Question: I have been tasked with building a website. On this website they have footer in their mockup in the shape of a wave. See image below:

I can probably get away with not having the stroke or yellow line. The main issue is they would like to have this "footer wave" be 100% width. I was thinking there could be a CSS solution to this? Possibly recreating the shape in css? Is this possible?
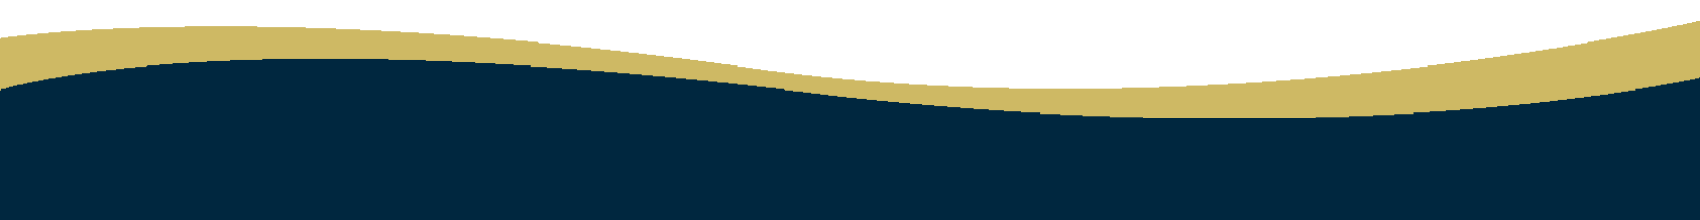
Answer: If your footer once will become a complex image and it'll be hard to draw it with 'SVG' and it could be cyclic (several repeated waves instead of only one) - you may create a template image and repeat it as a background. The template below is just an example and it's not ideally glued.
'''
body {
margin: 0;
}
footer {
position: absolute;
height: 100px;
bottom: 0px;
left: 0px;
right: 0px;
background-repeat: repeat-x;
background-image: url('data:image/png;base64,iVBORw0KGgoAAAANSUhEUgAAAmAAAABaCAIAAACQd31lAAAAGXRFWHRTb2Z0d2FyZQBBZG9iZSBJbWFnZVJlYWR5ccllPAAAAyJpVFh0WE1MOmNvbS5hZG9iZS54bXAAAAAAADw/eHBhY2tldCBiZWdpbj0i77u/IiBpZD0iVzVNME1wQ2VoaUh6cmVTek5UY3prYzlkIj8+IDx4OnhtcG1ldGEgeG1sbnM6eD0iYWRvYmU6bnM6bWV0YS8iIHg6eG1wdGs9IkFkb2JlIFhNUCBDb3JlIDUuMy1jMDExIDY2LjE0NTY2MSwgMjAxMi8wMi8wNi0xNDo1NjoyNyAgICAgICAgIj4gPHJkZjpSREYgeG1sbnM6cmRmPSJodHRwOi8vd3d3LnczLm9yZy8xOTk5LzAyLzIyLXJkZi1zeW50YXgtbnMjIj4gPHJkZjpEZXNjcmlwdGlvbiByZGY6YWJvdXQ9IiIgeG1sbnM6eG1wPSJodHRwOi8vbnMuYWRvYmUuY29tL3hhcC8xLjAvIiB4bWxuczp4bXBNTT0iaHR0cDovL25zLmFkb2JlLmNvbS94YXAvMS4wL21tLyIgeG1sbnM6c3RSZWY9Imh0dHA6Ly9ucy5hZG9iZS5jb20veGFwLzEuMC9zVHlwZS9SZXNvdXJjZVJlZiMiIHhtcDpDcmVhdG9yVG9vbD0iQWRvYmUgUGhvdG9zaG9wIENTNiAoV2luZG93cykiIHhtcE1NOkluc3RhbmNlSUQ9InhtcC5paWQ6NDFDRjM1Q0M5NTBGMTFFNDlBODdEMzY3RkIwNDAyQjUiIHhtcE1NOkRvY3VtZW50SUQ9InhtcC5kaWQ6NDFDRjM1Q0Q5NTBGMTFFNDlBODdEMzY3RkIwNDAyQjUiPiA8eG1wTU06RGVyaXZlZEZyb20gc3RSZWY6aW5zdGFuY2VJRD0ieG1wLmlpZDo0MUNGMzVDQTk1MEYxMUU0OUE4N0QzNjdGQjA0MDJCNSIgc3RSZWY6ZG9jdW1lbnRJRD0ieG1wLmRpZDo0MUNGMzVDQjk1MEYxMUU0OUE4N0QzNjdGQjA0MDJCNSIvPiA8L3JkZjpEZXNjcmlwdGlvbj4gPC9yZGY6UkRGPiA8L3g6eG1wbWV0YT4gPD94cGFja2V0IGVuZD0iciI/PqFfIEkAABzRSURBVHja7J3ZkhzHdYYzs7ZeZsMMBgCxkSDABaC4iCHLksyQQy/gG9u3vpFDL+Hn8Js4HJYvJGuxZQdFSQQhEgBBbAQ4Agaz91pVmemTmVXV1d3VPTMglhng/0ICe3qp7q7Oyj//kydPcq01AwAAAMAwAqcAAAAAgEACAAAAEEgAAAAAAgkAAABAIAEAAAAIJAAAAACBBAAAACCQAAAAAAQSAAAAgEACAAAAEEgAAAAAAgkAAABAIAEAAICXE/9F+jJ2Z5InuTkJ55z+QSsBAAAI5NPVrvF76X4rQtXytF9tejp6ph/v6/Lpj3Kuqz4qt18D7RIAAJ47/EnsB6mnSyHnzyiQK9Nuv7MqhP/tfaT9Elp4UdRYfh5WWE0eAYxrLeLkAADwrAVSV1oibTrq/bmcNGlRP15+LzpCv/Owu32XC9/qAR9+X97eutlr3ed8H2oX99ZVvJamiotva8Lok3qCTF7QmH9t3+eU87nlDzy/PulhptLazOnazImRk29spVa+32DfVvM0Gz6yrhBX+FQAANiTQGp3w3SjutSV74aS/c723VI/LEjVOtu3OPe06abNQZLuGt3DuDfotW0kUSbt2aYvlbbvw9mYD9VK76sbT1KVJOpJnh3O6rXHiUILd+qqTiB9M5Le7VbihzPMnaLy+2kZNY7XZs+Yc8WLs0U/k6zNnGrMnaNTngdiuVLSD5v1mdPfwibr7MxzNqbWMKYAgJcYsoVTHGTS2zDejmyNkttrnyvZc5N8O2tXk/6G7aK5THuy/zDzKNSPMx34XhCIUvfOUqniWNpZt5KDZJzuZ1O9nt5XpFSPut4nJpL792/THbYN3yrfEyNf0Aqh9gMR+t6Y/2PkjONEFhOz9FoS2iTl9dlTOp+wtTdUWF9uLlywEuuerBpzr0f1o7noGrkNakdoELOfpqJKYxs+HAyAlAIADr8emkApZ67rdL5Nypj+0974UtENLjrbt/ut+1z4adJtbXxJT6UXKK1qYdGh00uUyiKuZGI0+TZWJJ7YKTE9EjA1d1YJl9Yv6nnek6zyCUk6Va45V39VSK+VKHPKo9AfGSB49Bt4hWhpsrM77YSLiOexVhLRaOZUWFvS5oD0TBVEizOLb+eG0vxZnznlhkf0TsIL9jo8GY6iI5ALADiweug6rsqeSqlEpX3+xW//RWmW9h/6vtBK07/CWD3z4l5fDp6tWdm7DG4/6ZUVYP8WV4z/8GUL6wyrKHl1ekIYen4uotz+vmTo3djJ83g/5kF9yeYY08tUUD/WnD+nlOTmKCpqnqzPntWZWvNa88SuvtO9iy7+hekEADwHUVQsy/YYTW/stVeob+p3H/V2bnd2vok795Ik9mX8iB6TUpMvpBtxmgXxMttXMgTleKCGKB6wn7xqcDRqa4tpZvpvHOuYycrn89QoJktWs7EP/V+u7XSvFb73US9NpQkncNNWeH3unOfXmP0ziJZmjrxpwr+chc1T9dnTY/54dKg2CN4WcQbOYD0BAN/SIPKyo3Mh01wU7fxgt7X2mVR6a/VPMmm1N2+avkins80wSRVpIh3CjwdZLTqXviJchpP8gsUTBjcmrSQpnhAnugibs9RMbZZbCWcpzwdKqndL54Y1abH2o/+mlwSB1+mHi6/8daZ1wptffl94oYkSe7X6zMlqB8yHhHPgg3WWRgTrCQCYKIelDqToPQYL6rUyKaWcbT28zHSvtXnbS+/2Y2mja9TfpE71tttpIX4+AqRgijHNZFWPxgzKf3T7kpfWC7l22esnQiS9td8Uz3905z+VZqYt8qA+96qN39KT/YXjHzLukRB7/oxxn0YXmfCbdj3rkHAOpT7pgb8t3Q/fCcCL3zkViljM14znRcqkrY0i3k7769uPvkiTLZkm3e079JJG3fc8kcSyFSvOxzJVS+bBx8kGT8Kc6hED6gK5rU46pGgmmK+oZarureL+jTtfmeVBgvf6qWYNOpTvcREsNebOaC3JdM4vfyBEQE5V+I367Fm3WtReFRWh2PIcA0OiEAAvxEg9M4LZFc8LRRyslUha/dZ9pdKNh3/kKpVKttavMp3KtNVshNTt2DmmrJ/qdCXjJuXCTiNOWxnov8TnXVeMHcbhh9tj59PR/Nmf3jGrmX0eaqrdnmT5/EA5L9fz2qatS+brbry14nzr9oPfaqVJQfuJrjVfoed7gnnRUbKbnKV+tNRcuKCVpMP44UKRcFvxleko7lTwYpYd8gnAwemSi+6C3KEYmTUs6HdXqQ9I+9s7G1fNEsTVy1onadLhcpMOEIbCLjhkWqZ0QKXYjguZ8nLxUs32VkPOf4HOrhsOjN49RQW1/UXUrhLJD1Ynqvc8PSz4IBwxRT4rRcKdzKcmrAPPWbJ62ibSmk8Tx7ofp3wwlKGxoI2pJg/oPwlpXfxgu/O54MZ3JtLUoPA87teORY3jnlBh43R9/hxTCfeimYU3nShyE8gd+u55uxmcUJ2NiRhHRVwAns642V3s2UU3GMGPFmgzk4Jc9Fr3ZLyRpnLz4R+oF4h7W73WHXqFksncTEhHkTaNhpQwTswBkzTr0Vy/wVz2AtPj80R7wT9EZ7ZS6obkTWc93phGstCvLGrDAp9HAZ+kBO5+GoMk8gC5yMDjQuyiXu7RXqxTqSc9LaaWpCb5vPw+vftA4YmY1HyyUxc/Y/nNi9+0H+e5QjplWdarFtx8jTTVor8i1cOUsd7Wla1vzEcyi3TFvC1H4c8fe580kn7xsPl6beYEXWzcq4W1pfwLMzayflfJbNSJOU4AHtO1FFe3yxYQg0upuOhc1kL7LyR29MTNh3/kLO13Nzqb15QWSW99puFJpYQd5iq6JVO3nH+7nRSXZbHgUA/6EJZ3Ko/fe/sH+NxmYw0TPS6N7z0x1DXPRKM9s++VUzlMWVMaUzzYTEdUgPrUMOB3vo6v3u4Jq5HjmOf4fGU9+d3nHTrOgRBJxX54qXHiSECaPb3iLDW2d1+vn1wM6OtXitexBZ/OwGgdXEtaMSDgcapIU/nYKRpRWXovU8Z2MFR8sq1CDV1+w4MkGkLGSTqkuDSeCDbNehbymmu/MhLLWaf38zhOfd+jn7c+9yq1KO7NmCRbrplXm128aK43Ljwvmvw5lC5FgQB46aVQ5T1ASQWHJZDZ/SSsY/HaW7dUvKa0v7NxXcWrSSLbmzfoAqTOfqYRCo+blYdJal8od9qqOEiuf076yqn1TwX+h5//80FwhNp9WV4RipupC+rHC1vR6avcmpsO8fO7vUS6eKApGUOy8YtPW91eVq/cTmvxVlf97mpnxHPZcuRsp6vUTrpLN8ezYOVBQe0tVKCZP+c1aqK6oq3S33+7Od8UUpbMn6kFSw3U+8l7M3RyVO4LjY2W+tTR8PTRYMSS1gLu++X6vWYGcbsjp38wzitO+ROfLh0JIFvfPXQxC8HrNd+1CxJ1ajNxLOM0tKm24dzRd8znFLWF4x/SPX50JLObw/1CuRljUhO8NHI4ctmOlytRna1bLp9uZ/2qStbjON55dMVVk6YHZ5uRIjRTdoTb7SV5xy5yT6jzEOAT2XXqgAnkeFC0uFkM+akjIsNHf/oeq4UDj1Y448DjP/9D6/M73SAwGtVP1a8/a3f6WtixOxma2/f7TA5HG9Mx/aAHownr54QpHLOXUMHBYe8KYta6TknRilX1oyYeyccFdW4xID9qBJJlKkDH/96bjbPLZl2tDYCYOOfJpeAfPpp3jb4ydOl+uH4yJLR0WD05nPuU1NTpWb49p5vDp6Zl2o/TTjdB0ie76Yle7EeNo1op4YULx78rhIiaZ0hEJ/chyh229G7QTnCY9M8u38qGgGZ8OXnw19682dm6TqZDJp2t1U/tBEWiklVhgkks9IXnCZOd1816Zzsu92wYZmJC34HobJ+UQJaS+3XhCF2VbZfuEfo88LPZPjcjSDeol9xqS7r/0Za8cqdHP4HZ6aIj/+tyW7n+RbNfXWmrrZQVMubzIgHS3AjFSLczbvbMYnY1Vf1eyJ5rt+9lBhmTPWrF8ahtp2NudESDpRbz/k/ea7oTTu8vSVmtJc2yfoQRUXKib56KSCbdj0fXyULTc80jO4wahHnpKUmqk9Jbu4ztonYdF0Mt4ltqZx7JcbdshX37ZtSuwsBzb0KmOQq9zR0xu/i21jJsLJsbSjbmXg2ieT2xeu1gUSkvJQQx5ASBZxu9Kw1btR5tgRObolIJXQdap62NL7VK6MIjXey17tEF0d66Od/ox7GZtndbKtmRpSpdjG6zCs2HP8MB53EEcjQ6OlyDjro5s9Cb81qYdTTUD5JB/MtGurKehAFvdfWvPmvRaIJk8v5a+vH1ThSIna7cfJQMOvTy6auJsskb6btzOea7a4NG9GsPZ2NqwlKVkxtTTBK2nppoe82cgg5mvRNHAplX+KWX/OBic3nOS83EKqcG88ap6N3XalZBjVieOOIfXzA7o7kPTc3JE8XiENZL1Iiycl7xBUdGTvvV0ZHwqdF6rhrGZZrPoOxCFHKZXjBDn6Ix93qteYyeb6Y2/ZqWadg4OnGL0NGitXzfsQIAJke9hrZR2kMtql5rxQ57eRpv76x/budERK+90tm+zZmnVMr1tu+Z4azI7Um372o5DwT2xSjTvbtA6rGtd7PxO892PSQhJC9i7LftgR5u0pnSOx31+y87dBK3OvKXl1uBJ+6uJvcfxsI3G4CwrsqORS8LbEam4MLnE93MSK/9onq+F8Ck2nt2mbG1M5rGjJZJNSsmoemRgItIuAlELfWp5eDscuiUjwzou+dqb502BpSZTCvxvTfqLhWZmspsXRyZ8ZTKFrBKNbCh/cTl9HI7Fs42G9VOOHn14Hm44ECF0WSDCv5uqlp7nnCV9syoTrOddt9uK2b2IKP/kQ2vzZ4lo6lVKrza3NJFVwpkinaWrkM9bje1hvt82Qa2w16lyI1hfE87+KpEyb4L+He2v467q7bj5r3WN53tm+QFlYw727fcBAE1/5lGoPOBb5JmNbOSVI80xPHa3S8GFQKZ9wjZEKTs2AKP08g99M3AgQbtnb7Rruv3YhrCX7vX/+Juz/fF/13rtLqSrHZrPWHlkTzpn++ibEPD/3zRyngpM6jgCyqiRXm4ojT5WNpOKTnWbYY5IqilRiP4wqLv1Iiu4TPHgu+crSXSLBA+Ou/96FKTtJCOTUp5/pVoac6TJpPcrO2J8tRlElqza7d9o8TeHv8Se3SfblKgLKG5NeRBwAPfKz45PZim1AnN0BOEF80tvWP2iTP7dC7OLL7l9lFpzJ3lItjTGc7lvbTrHM82t8NFdMiin8PtSpcDn3v9KWn41d6+7Q7IzSaGd3qt+6agI2M7G9dkvOPCQUl/a7YZSlVOjzSfoNcrXWyF49R6kk6/wBiBHA+ZsnzbI/qlqB8R+S6FD7fSVk/96ave+k7aifWvr7To3N5YiftdaYb/7qwG3MXdRhyhHk2d0YMYOK5hiOjUCAGfHG7UbnK00NqyNxVmijpraFKfPhEuzhlzmSb64qu1S2cj8pSkXx++UV+e90k4SRnpxkLTcxpZfsderItkYJm7z3JlDl6qFjshcsuL0YAb7ZvNsb1sMj6KfHdDStXtpS53OGy8QtrpLpLmwhtkQElB6f65pUvkON2MDt3Y3X0OnWk1wQqPfVTwmG1ZjZ/SSmv1GJX3zSb2xa+m1fbaVZV2nIbtrF9L+2vaNHpGLjBu33f+hN45Cn23ib0ZDsZmO1/3C9MQzQ7L9OiPj30qipPxyX/8tKxeoW88Iili4PMdMoIp+/Odbpzoz273bv0lvnY/frCRtNuKJWqw+CGwwdZ8qOoiz3oXDwHAE7OkI3+U4j7DM9YknDLPjFHFSJAFs34tNOmmKtUXTkWvHgtSyWSqXnsl+vB8PU5V4PF3z9Uj30RN6OhzdWEmYGwaWpIfME1N/HYkFjKWizvuO3luoCs2WI1Cr7i/PA3f6XFXyZ06Rs+facy/znKxnD/6vu0usyPW5856fpPlG19z4e/tBFcsnJ0ePTtE61v2OPE8vURn5RH2u9uM3VxpKOuts3VLpT0brFR2seDtfvu+0TzzC3ppstPduqkHzkKHXmyW87pEDDWIudgEGVlWYl2eGuTl7dXBVIH8+N9/6nmsFghhf9mV9WSrLVe35B9vdD++0V3dTO+sxjq2Fz1d/6SFZrt67q5BNlL2DEIIDrKOclYO6xYKpYpEXM5YOVPXrI7Mbpw5EZqiCnYg+b03G8cX/F5fnV4Ovnu+7haoHFvwj1obShdHIWY0skxVlrZnpFRnISs+TTJZZb82jMqzf41wko7m24GZBMJ8DbWdBxHzvt9ws7ue0H7thJn+1DJ/Rz27eCkIZ11FJZ7nGUeNY0/VYD3P/u4pb5emVJp0H7HSknYbCxCtDbJ3GyrL2s5SC00RUdU3rS0vk9lt3a9FvpkUsH/6dnWEO5ApYqxUz+ycU4qdaD4i/INZi+d6nl8cgbz+65/tdOSf7/Su3+v/7/XOtXv9B+upqefVlmbKUJi5Q86zAaLW5aKVCJCCw6+dww04C4QMRuL5MDtRg9G2kzqbSRQ2jIRqqc8cD149FiaJnmmIH3+n6ZE4SRPIJSl1mUFLs57znb3YFI3kfGgCPlsNNbpglO/qYEaSdHTuSHheSVGIQRqRb3IIRNngttop425mtDCzXnPhvBCBLk1t2rU0/tzy+54XDe2tnRfsbcyf94IG28Wc0aP+Hl3s07OPeYrKtGcxJro7X6f9dc3GIpC2yFLcWW1vXqevWxT4tD2kl/Q2yPOp4VCC2eAtUFHglUt22OKIcuTY1vYVQYU8GD/Z2WvEQp9CdKFcvob/08/+7tO7/Ss3u9Kl5rtUGrPBLXe/MAwigAEdqnLOBoNDXcRsM+vJXUq2dRPkz4K5hpB2OuJHF5uzdZ4m+u9/PH/xTI1kMvRFtvTT1oSS1jfYLKHRtxuusV4Ued5LPT8+Ip9Df9rAHB/LPyITU3lINbmuf6IaZjfsqeWg7Taf9bmld55Tp24rnG1+JeN1qaZOs9kMiri33qi7OlMTTmvV/VKqcmyzhNjLKjPYvmevguUrvrwyRggzoOTs5N+YKjNBNtIcKCLkEID9KCgf9iDcTmoOZkHTbJ5i+XR0/kTY66oLZ6L3z5k5Ti3Zd16vnVwMSCaPzvtNUx3QHMAlUyhlUoRYXnWhqLPIpy5N+XZrP6q7f1vfoPJ+5gsT0d21BKLgPAy95xYuMxnLSprMlF0+KH3NOJFTih9NOcMQuYOshWW756IttiibeU4UCM/LvLsneLunHm2l3Lv4t8qFeor9oqCLADwB1RxazeImKUw6LaldqopNeFzGUDDvzdaESa99rXbmaBDHemnB/+hSgxxMs+5dOhO5wzWiLD+IVDNOsmJFqVmgVmF0KpemPDkRHVefPQnv844J7n3LI0QvD58ETqxgk7fRKMhq+kS+yRUg7SMh1Er7Pr/xTX91I63VxMfXu9+sxg+25ZVbXc7e/DEUEYBndkFXROe485r2Ck5sqi3PK+JqJiJx4ZXQ6KnS33+reXLRj2N1Yin48ELD5M1qvTTn0/9shHawVk6b4iaqWI5SLnU7ZHZtBvrwtOLz2WEbgH15QVbaEq88Fei5YIY2WpgVNzXTHVmJrrursanj4Yvff9lZNdk2+heftunqIIG8/SDu7kiTl5faPAOPs4Aug7f+FmcfgOfuO4uyPkWiY1ZIiFQuLs10uvygkEdNT9uY7dkT4bkTpsyQ2aHlYvPMUhCnivqID8/X65GJ1tKAea7phWaZCnOliNI8a5duF1uYjWzEbUtlVXtQyCd4ZkI4Ukm7nIteC7MUNBJFp4X0505X0dCQWvuNlfjew9gPxWbLVHOjhzqx/uRGV9uqkP22NLs1cJ4V97Y5d9zLDuJiqXZ8CYEE4EBKZrlTGDF/qpwflJRqI5QqTi8dCyPfrteU+q/eahxfCFKz9zd753ztrVNR33rWxXnvzNGw2MLM93gxzZJKk3BbvHW5fDwbq+tSuZk2zChgY/tYlJVPVxTWzgTP1dCwmxLyejTI2R6U6WDs5l/idldGofhqJb58o0Oez/fF5VvduyuxF/EHG2m6bR2hLq3uyrd1Ii3Mc+myR1S5rHd+AUIgATj08il4xcpvlWg22DpVZSFc+jcysSOXMbS0GFw4GZodVe0rf/LezELTFhtS+vgR/4NzdbeOk/qOmZo4MuuVd6yTqliFxxO7mTYrLUFXerT7E2NLEHlVvwmrergcXtEIx+f8tJ4UkzCzgGTyQl8UO9uYBfYiSx9t99T6jnTJMhtt+cmXZptlwXkvUb+83O7GyrMt/s93e92ONLHQxEZZ3IGKmqY+d2sxBgPHkcohe0i4gUAC8OIJp2b5AHi8OoGtc5t3GaRqiRrUTFYlAayJhfnArb1LU31qOXzvtchtt5Kk+sLJ6IPztcRuWEYiemopOLMcSqmLnqgeCV8MJQ32ktLCT5ZXvpWjG6hNKSsIS3oQtLBoICOEbtFtXunHJMIEgzbAba2Mbmz251F2o9/7a8mdh3Fgt6+gZ356q3v16z7dT97x3qP48u2eNZG8n6juRloOjQzCF2E2NqTmLYb3wnM5cFNWPO8RCCQAL7H7HFGjUqTULBYsxVTN7WSgfyZyVVS/U3r+SEAaae1mtlnKDy+ZekOJFVSypPWIf3SpacvC5Nm8itET5m3l29IOX2YlaFwk5ZaG/yNbapd9CZ/aw+2xUzyk6jspgDnl95+EmnB6fTFcg8r+gjW3MjDPk6EP8M16Qs7PuUBtd7b45Eb3m7XEtzUaI1/cehD//ssOuUb6kx5d2UjWVxOXiZbNr8v8+DZBpvgFPZ9Xfv792sHHAAIJAGCjqxxLeUM8N6SCT4ie8arNtGUp4mY3tqvN+eVqQeRKL56tnToaJKnibnE+Z3FPffTezD9+NN/uK86H1G2+KdwehCPdt5QmIDyl0+/HaleR1OrQr+rgu27cYqsPRsGEuobMbuU7vLrFLr1lW+1BxR/XSkjh/vXf1lYeJZ4VP5eY/enN7saO9OwyJBcp7bRkFvks3qMYVNlYKPcHK1LLnz9PkBmMkYb2d32GaxEhkACA/fnOyh6KT42Umi5PjmnQuKyaJaH+6SXf5dmWD/CDtxtHZvy0VNqGW1t54WT0jt3gbLzPJOfaiMS5E+H0GU23JMATh1gjbQ0EncrJm97obA7v5ko8vrs8fXcakfzmSru885W7v9VV//NFR+ps9FQMmL5e6Q+JH7M7+w5PM7tEmFKd9NE9DfWUZnYwVuRDIAEAT1lQWXWdtYroqKsdn+iKp6dVa/ztihe/Jiojh1rpZl28+1pd62mfgVT2jZPR4qxnJ0QP3QSnOS3C46R8j7bTcZNdPMkTnNTuyu3e+Glw28TptqzW3qqt7Hkgii0rWKX+Vf70h60QDQQSAHCwlLW6/CljlT27UlNrdtMj8R6codSHPsbqsd21h9vElgkIj0/Q3+of6mUou+bjkgQAHJgRe7b6bbw/1pUVVLXeZfKNM1Hne3vbQz+02AtqSpKOmuCznf8eP0cvQToxBBIAcDiE8/GUTe1FOVB4tWTU92TeXw4EWgQAAAAAgQQAAAAgkAAAAAAEEgAAAIBAAgAAABBIAAAAAAIJAAAAQCABAAAACCQAAAAAgQQAAAAgkAAAAAAEEgAAAIBAAgAAABBIAAAAAEAgAQAAAAgkAAAAAIEEAAAAIJAAAAAABBIAAACAQAIAAAAQSAAAAAACCQAAAEAgAQAAAAgkAAAAAIEEAAAAIJAAAAAABBIAAACAQAIAAAAAAgkAAABAIAEAAAAIJAAAAACBBAAAACCQAAAAAAQSAAAAgEACAAAAB5H/F2AARSRXiiKcdIsAAAAASUVORK5CYII=');
}
'''
'''
<footer>
</footer>
'''